Aerial crown-view tile of a tropical tree (Barro Colorado Island, Panama), acquired 20241014:
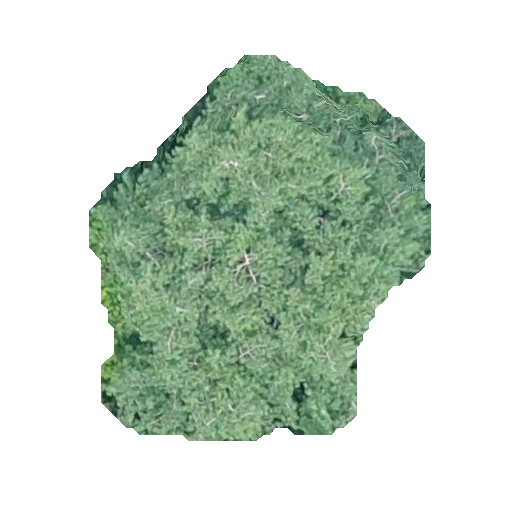
Species: Quararibea asterolepis
GBIF accepted scientific name: Quararibea asterolepis
Crown area: 148.653 m²